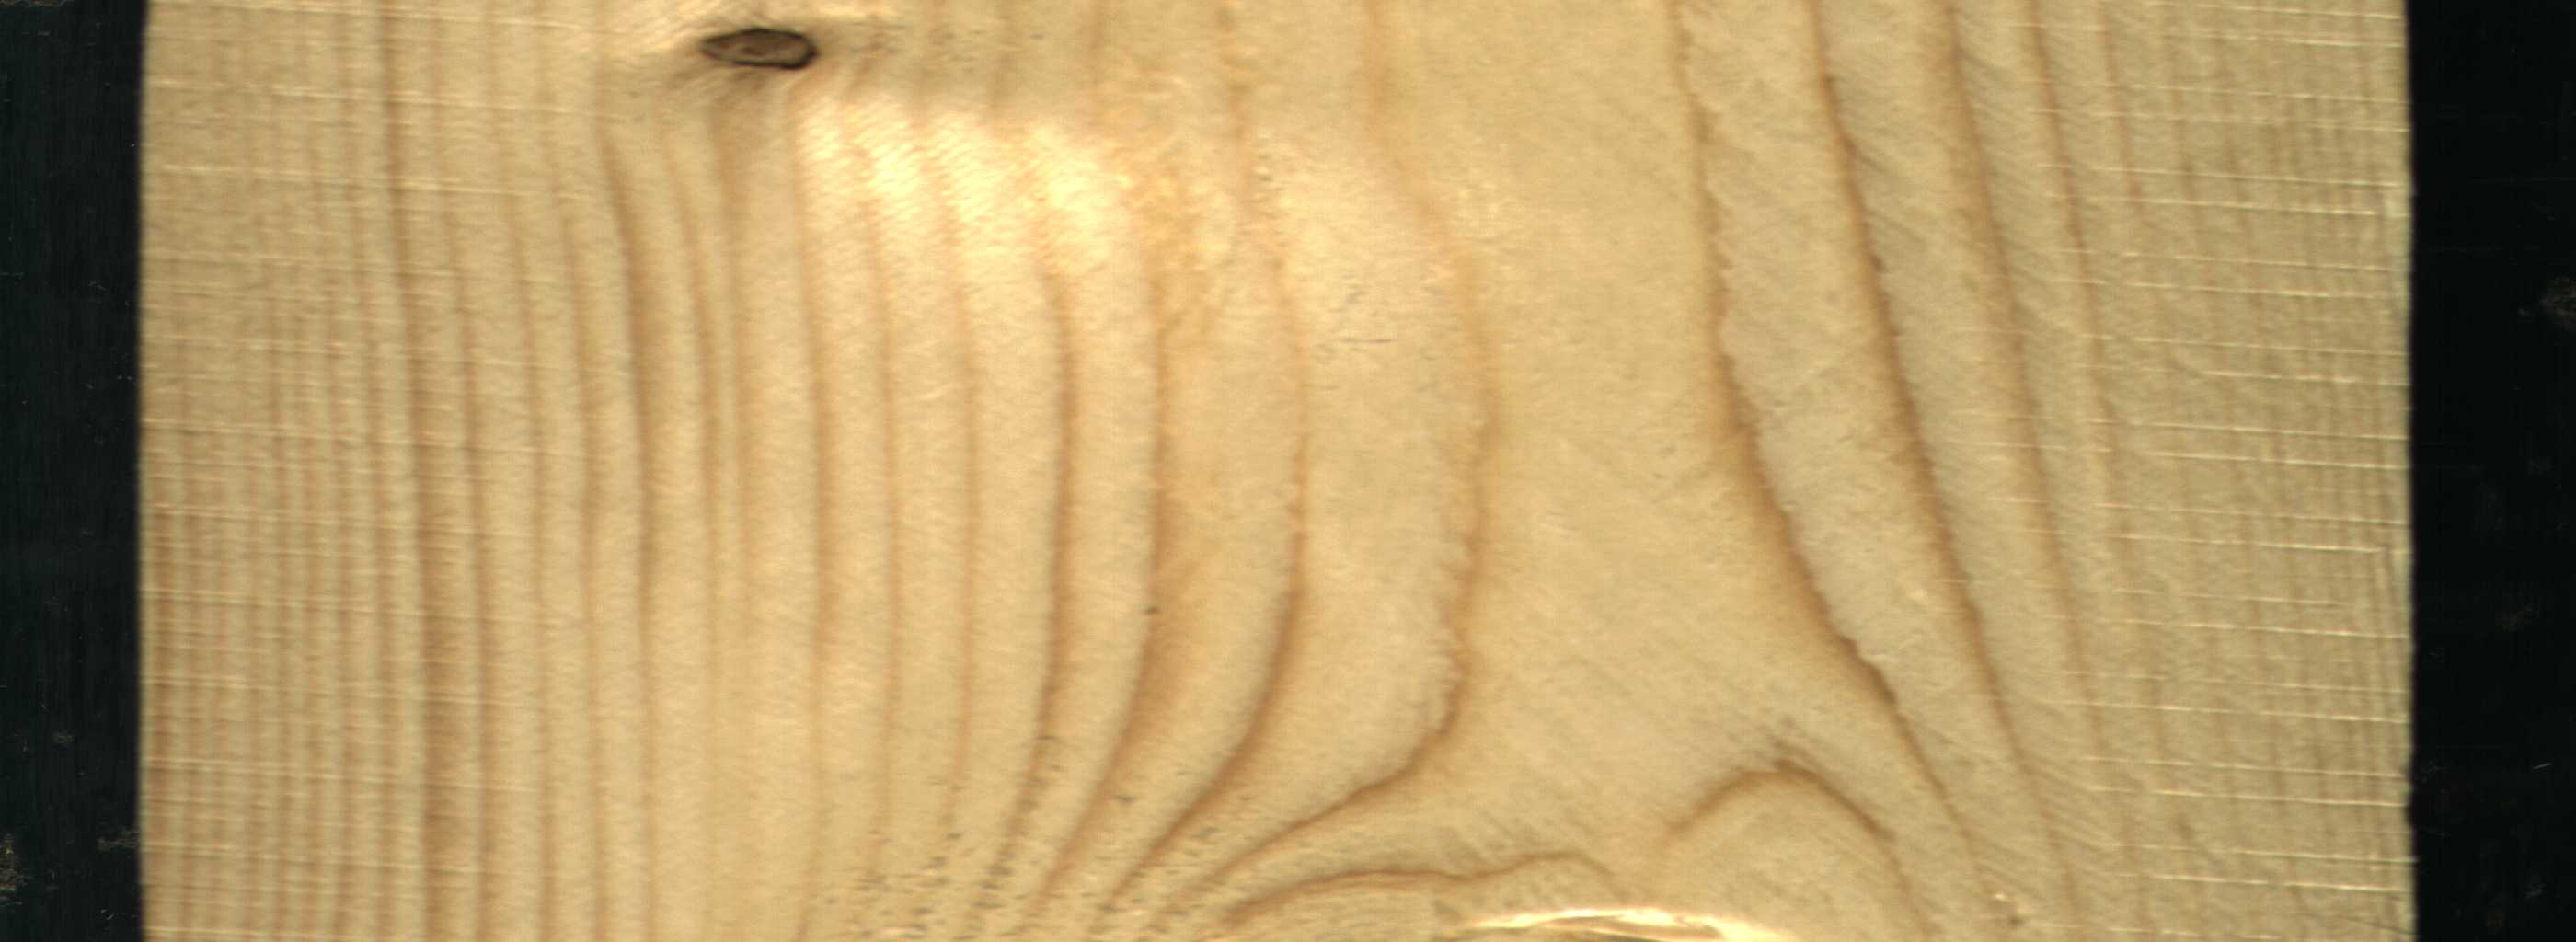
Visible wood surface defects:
Dead_Knot